Question: I am still struggling with hooks.
My goal is:
- -
: I know there are easier ways to get the text/content from notepad, but this is a way for me to learn C, winapi, Subclassing and hooks.
My problem is that the <URL>.
The problem now is that GetMsgProc is called when target is notepad.exe. If I change target to simple.exe, the GetMsgProc gets called and works!

The code looks like this:
'''
#include <windows.h>
#include "Resource.h"
#include <stdlib.h>
#include "stdafx.h"
#include <strsafe.h>
#include "C:\Users\Kristensen\Documents\Visual Studio 2012\Projects\Win32D\dll\dllHeader.h"
//---------------------------------------------------------------------------
HWND hWnd;
LRESULT CALLBACK DlgProc(HWND hWnd, UINT Msg, WPARAM wParam, LPARAM lParam);
//---------------------------------------------------------------------------
INT WINAPI WinMain(HINSTANCE hInstance, HINSTANCE hPrevInstance,
LPSTR lpCmdLine, int nCmdShow)
{
DialogBox(hInstance, MAKEINTRESOURCE(IDD_DLGFIRST),
hWnd, reinterpret_cast<DLGPROC>(DlgProc));
return FALSE;
}
//---------------------------------------------------------------------------
LRESULT CALLBACK DlgProc(HWND hWndDlg, UINT Msg, WPARAM wParam, LPARAM lParam)
{
switch(Msg)
{
case WM_INITDIALOG:
return TRUE;
case WM_COMMAND:
switch(wParam)
{
case IDOK:
hookNotepad();
return TRUE;
case IDCANCEL:
removeHook();
EndDialog(hWndDlg, 0);
}
break;
}
return FALSE;
}
//---------------------------------------------------------------------------
'''
'''
#ifdef DLLAPI
#else
#define DLLAPI extern "C" __declspec(dllimport)
#endif
DLLAPI bool hookNotepad();
DLLAPI bool removeHook();
'''
'''
#include "stdafx.h"
#include <windows.h>
#define DLLAPI extern "C" __declspec(dllexport)
#include "dllHeader.h"
// shared variables
#pragma data_seg("Shared")
HHOOK g_hHook = NULL; // Hook for Notepad
HWND npHWND = NULL; // Notepad handle
#pragma data_seg()
#pragma comment(linker, "/section:Shared,rws")
// Forward references
LRESULT CALLBACK GetMsgProc(int nCode, WPARAM wParam, LPARAM lParam) ;
LRESULT CALLBACK NewWndProc(HWND Hwnd, UINT Message, WPARAM wParam, LPARAM lParam);
//LRESULT CALLBACK CBTProc(int nCode, WPARAM wParam, LPARAM lParam) ;
LONG OldWndProc;
DWORD pid;
HINSTANCE g_hInstDll = NULL; // DllMain entry (DLL_PROCESS_ATTACH)
DWORD npThreadId = NULL; // Notepad thread ID
LRESULT CALLBACK GetMsgProc(int nCode, WPARAM wParam, LPARAM lParam) //Testing with CBTProc - same issues as with GetMsgProc.
{
//If I hook notepad.exe, I never get called. (silence)
//If I hook simple.exe, I get called (Beep beep!)
// make some noise
static DWORD dwTickKeep = 0;
if ((GetTickCount()-dwTickKeep)>300)
{ dwTickKeep = GetTickCount();
Beep(2000, 100);
}
//Subclassing......
//For simple.exe: (working)
//HWND hwndEdit = ::FindWindowEx(npHWND,NULL,TEXT("WindowsForms10.RichEdit20W.app.0.2bf8098_r14_ad1"), NULL);
//For notepad.exe: (not working)
HWND hwndEdit = ::FindWindowEx(npHWND,NULL,TEXT("Edit"), NULL);
if (hwndEdit)
{
//Subclass it
OldWndProc = GetWindowLongPtr(hwndEdit, GWLP_WNDPROC);
SetWindowLongPtr(hwndEdit, GWL_WNDPROC, (LONG_PTR)NewWndProc);
}
return(CallNextHookEx(g_hHook, nCode, wParam, lParam));
}
BOOL APIENTRY DllMain( HMODULE hModule, DWORD ul_reason_for_call, LPVOID lpReserved )
{
switch (ul_reason_for_call)
{
case DLL_PROCESS_ATTACH:
g_hInstDll = hModule;
break;
case DLL_THREAD_ATTACH:
case DLL_THREAD_DETACH:
case DLL_PROCESS_DETACH:
break;
}
return TRUE;
}
bool hookNotepad ()
{
// If target is running
// if (npHWND = FindWindow(NULL, TEXT("simpleGUI")))
if (npHWND = FindWindow(TEXT("Notepad"), NULL))
{
// Finds the ThreadID for target. We use this in SetWindowsHookEx
npThreadId = GetWindowThreadProcessId(npHWND, &pid);
// Sets the hook in target
g_hHook = SetWindowsHookEx(WH_GETMESSAGE, GetMsgProc, g_hInstDll, npThreadId);
//g_hHook = SetWindowsHookEx(WH_CBT, CBTProc, g_hInstDll, npThreadId);
// If the hook succesed
if (g_hHook)
{
////Add a menu in the notepad.exe, but not relevant for subclassing notepads edit class...
//HMENU hCurrent = GetMenu(npHWND); //Get the CURRENT menu of the window.
//HMENU hNew = CreateMenu(); //Create a new one.
//AppendMenu(hCurrent, MF_STRING | MF_POPUP, (unsigned int)hNew, TEXT("myMenu"));
//AppendMenu(hNew, MF_STRING, 2000, L"myButton"); //2000 is the ID of the new button.
//DrawMenuBar(npHWND); //redraw the Menu.
//Force a msg to the messagequeue, so that the hook function(GetMsgProc) gets called
PostThreadMessage(npThreadId, WM_NULL, 0, 0);
return 1;
}
return 0;
}
else
//Notepad is not running
return 0;
}
bool removeHook()
{
// Removes the hook
if (g_hHook != NULL)
{
UnhookWindowsHookEx(g_hHook);
g_hHook = NULL;
}
return 0;
}
LRESULT CALLBACK NewWndProc(HWND Hwnd, UINT Message, WPARAM wParam, LPARAM lParam)
{
//We should come here and should be able to read the text from the Edit class...
return CallWindowProc((WNDPROC)OldWndProc, Hwnd, Message, wParam, lParam);
}
'''
Any hints, comments or tips are highly appreciate...
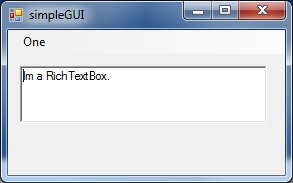
Answer: There are 3 problems in your code:
(1) The variable 'HWND npHWND' is meant to be shared between the host-exe and the notepad-exe so it must be placed inside the share data segment block. This value is presently evaluated inside the 'hookNotepad' call and only exist in the host-exe only. This problem resulted in the npHWND handle being null in the notepad-exe and so the 'SetWindowLongPtr' call failed.
(2) There are 2 'SetWindowLongPtr' calls, one of them is wrong. The one inside 'GetMsgProc' is correct because it will be executed inside the notepad-exe context when the hook is installed. Remove the other wrong one inside 'hookNotepad'.
(3) Even if (1) and (2) are resolved, the final behaviour of 'SetWindowLongPtr' may not be what you expected because the main UI interactive element of the notepad-exe is the embedded edit control and not the main frame window. You should enumerate the child windows of the notepad-frame and sub-class the only one child window with 'Edit' class.
Edit #1 - Add sound indicator code to check activity ------------------------------------
Add this block of code inside the 'GetMsgProc'
'''
// make some noise
static DWORD dwTickKeep = 0;
if ((GetTickCount()-dwTickKeep)>300)
{ dwTickKeep = GetTickCount();
Beep(2000, 100);
}
'''